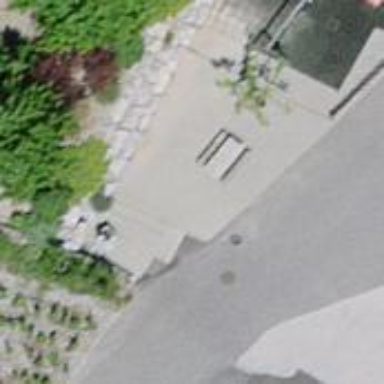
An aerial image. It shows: Picnic table located in leisure land area.